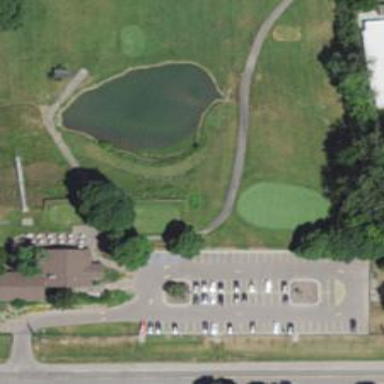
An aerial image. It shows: Path designated for golf carts.